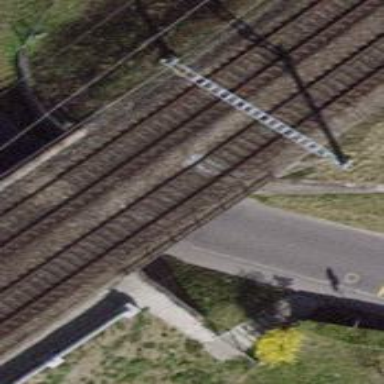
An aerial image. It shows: Bridge over railway with electrified contact lines.